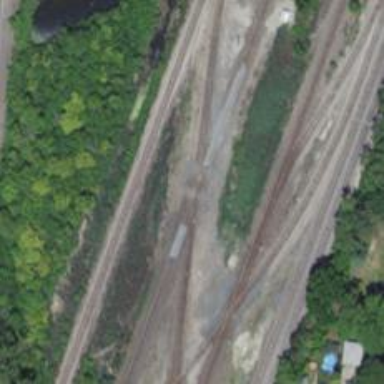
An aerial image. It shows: Railway crossing.